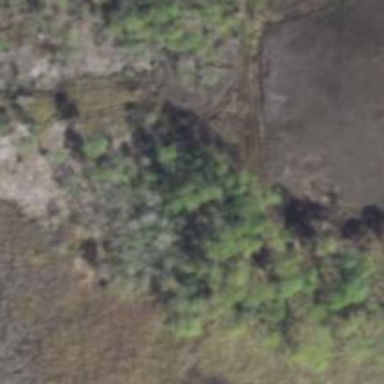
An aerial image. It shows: Swamp in wetland area.